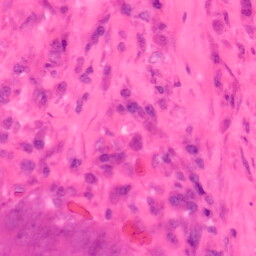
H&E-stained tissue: Colon